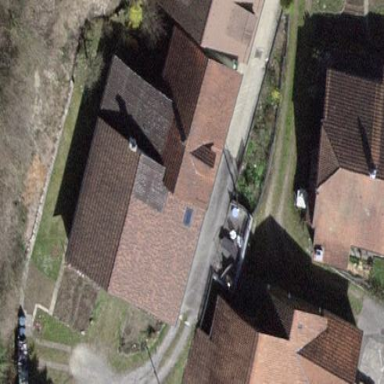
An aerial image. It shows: Building with tiled roof.